Chest X-ray:
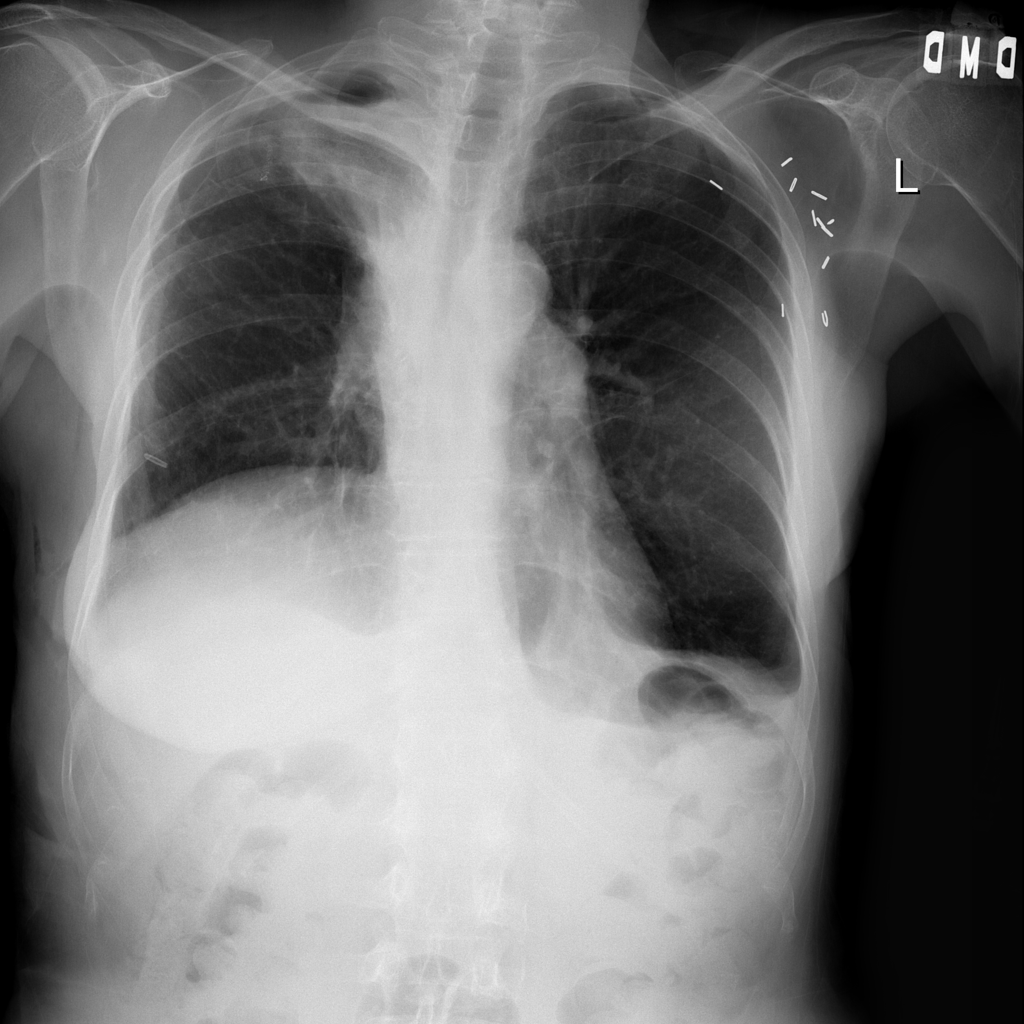
Findings: Consolidation, Effusion
No abnormal finding: no